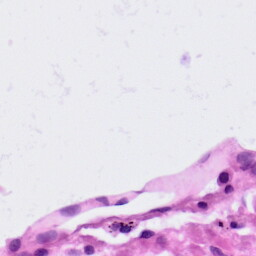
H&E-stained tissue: Lung